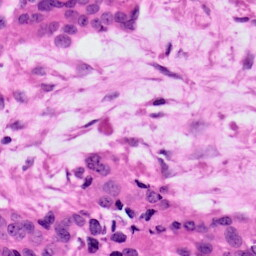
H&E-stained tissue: Ovarian